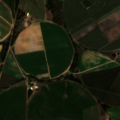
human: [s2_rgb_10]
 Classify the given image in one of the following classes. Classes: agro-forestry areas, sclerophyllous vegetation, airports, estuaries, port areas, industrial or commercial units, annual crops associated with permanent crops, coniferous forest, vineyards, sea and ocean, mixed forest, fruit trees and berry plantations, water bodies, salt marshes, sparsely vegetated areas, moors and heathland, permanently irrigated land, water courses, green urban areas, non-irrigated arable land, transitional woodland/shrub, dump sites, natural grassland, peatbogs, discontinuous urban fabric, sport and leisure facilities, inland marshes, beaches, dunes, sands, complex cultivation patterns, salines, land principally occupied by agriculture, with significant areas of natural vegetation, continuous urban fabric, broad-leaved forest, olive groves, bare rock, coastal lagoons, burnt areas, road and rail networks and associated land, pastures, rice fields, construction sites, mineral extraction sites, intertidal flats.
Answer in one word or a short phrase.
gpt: permanently irrigated land